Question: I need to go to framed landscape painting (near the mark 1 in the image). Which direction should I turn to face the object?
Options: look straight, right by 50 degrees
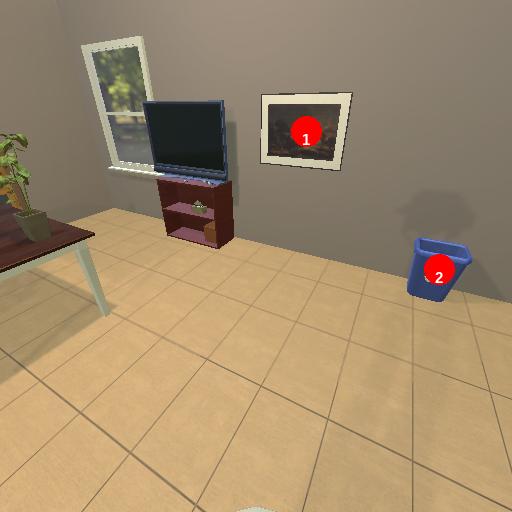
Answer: look straight